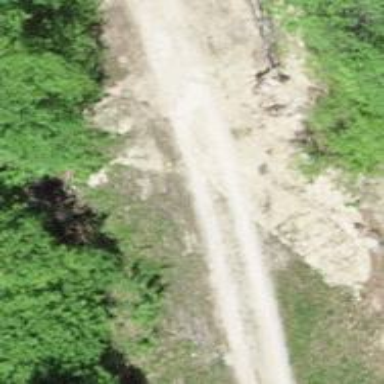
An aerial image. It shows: Unpaved track with grade 3 track type.